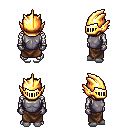
a pixel art fantasy rpg character, male body template, skeleton, steel chest armor, robe skirt, white blonde short mohawk hairstyle, gold helm, metal gloves, white slippers, four views (front, back, left, right), 2x2 character sprite sheet, small pixel art, hard edges, no anti-aliasing